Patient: sex M, age 78
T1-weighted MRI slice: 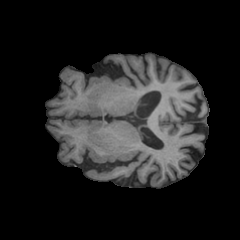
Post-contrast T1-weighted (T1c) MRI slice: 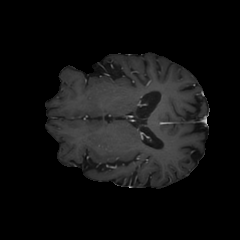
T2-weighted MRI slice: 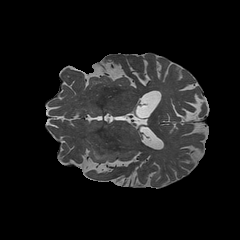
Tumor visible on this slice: yes
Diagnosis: Astrocytoma, IDH-wildtype
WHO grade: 3